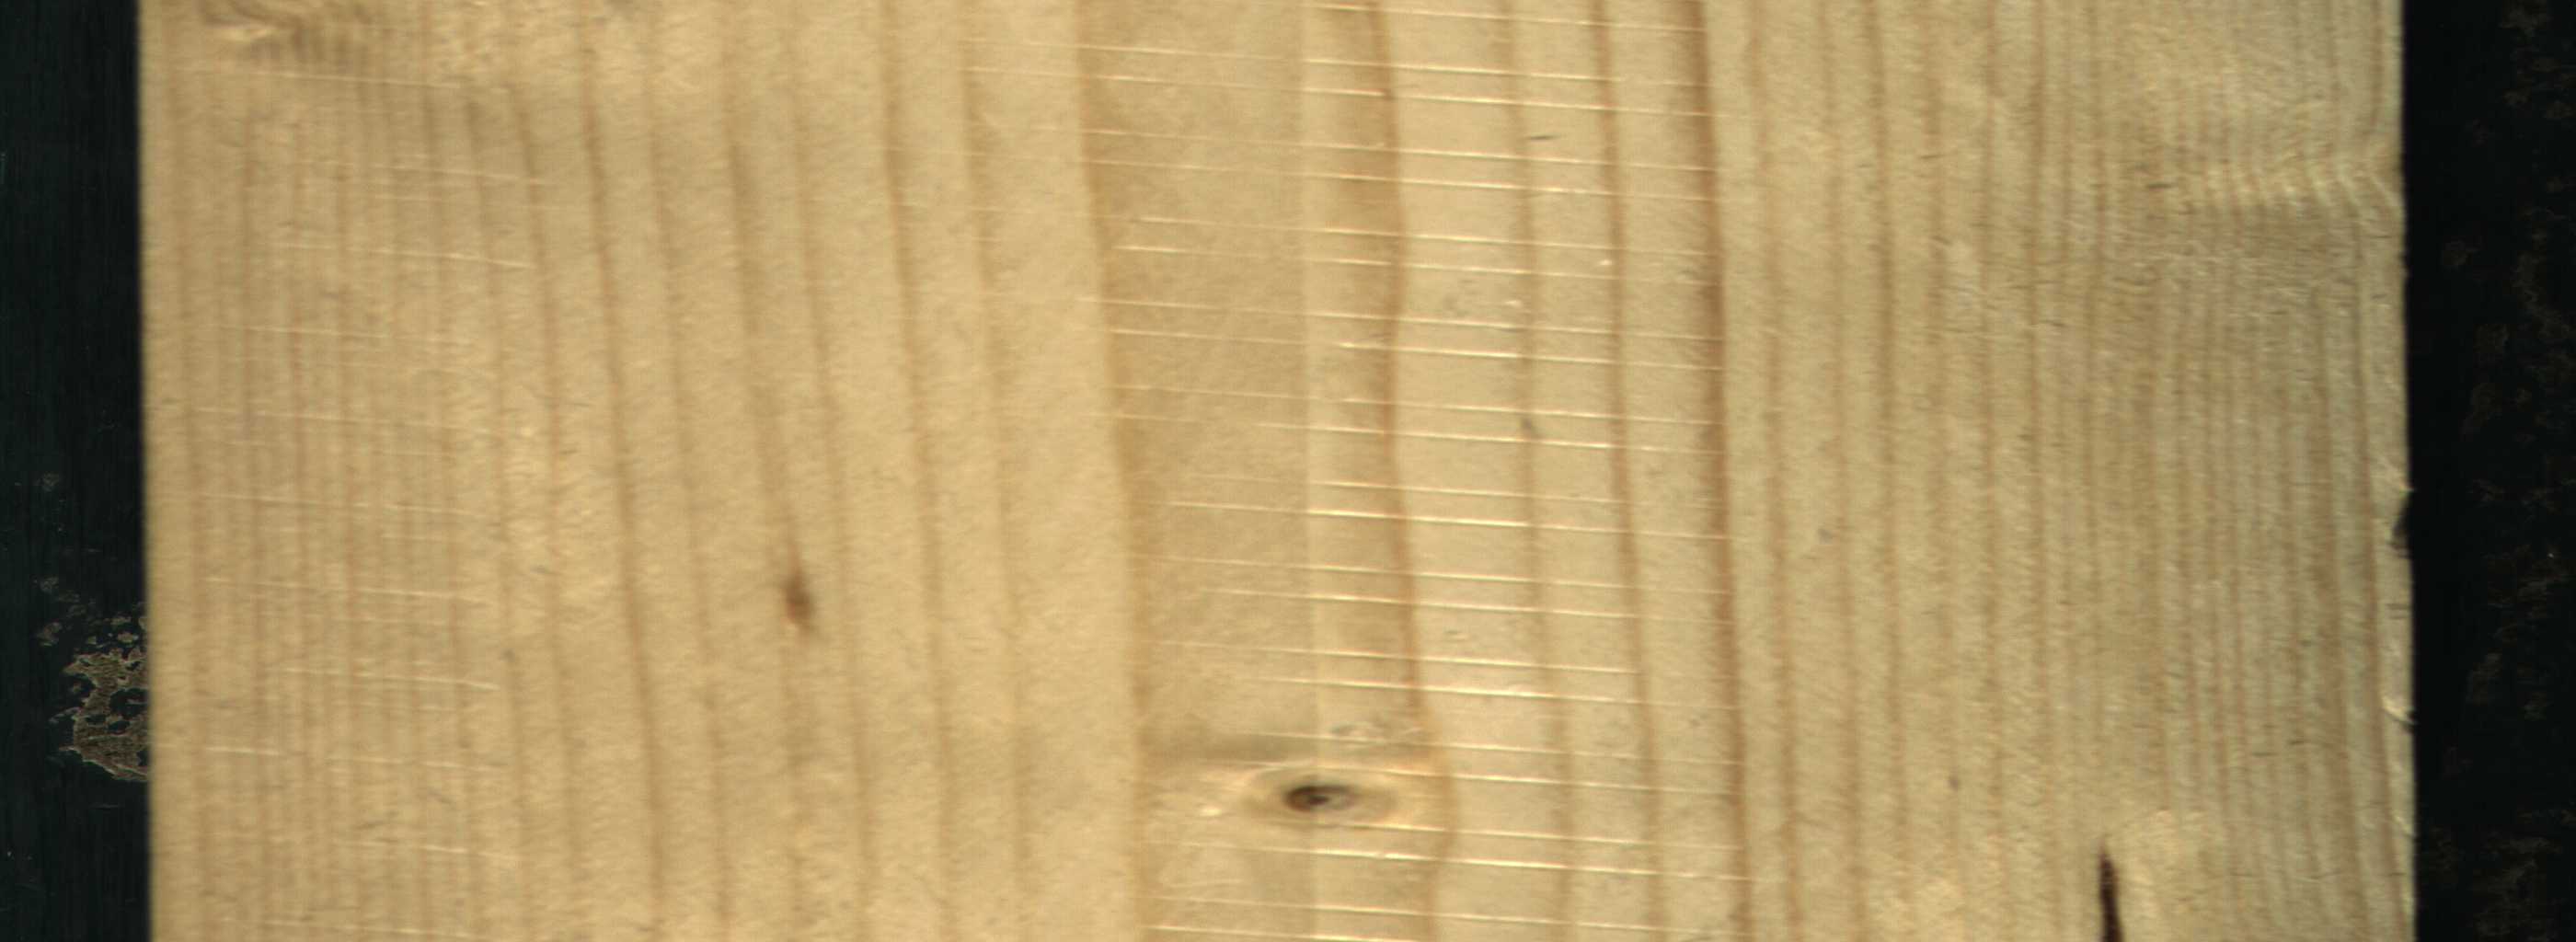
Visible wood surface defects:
resin
Live_Knot